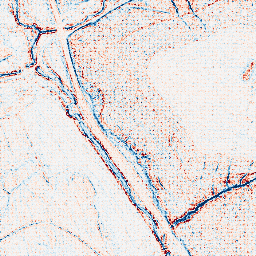
Category: edge_preserving
Decomposition family: anisotropic_diffusion
Decomposition parameters: iterations: 5
kappa: 100
gamma: 0.05
Upsampling method: sinc_hamming
Upsampling parameters: scale: 8
kernel_size: 8
Upsampling scale: 8